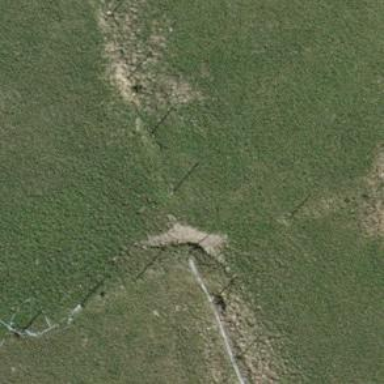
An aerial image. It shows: Fence.